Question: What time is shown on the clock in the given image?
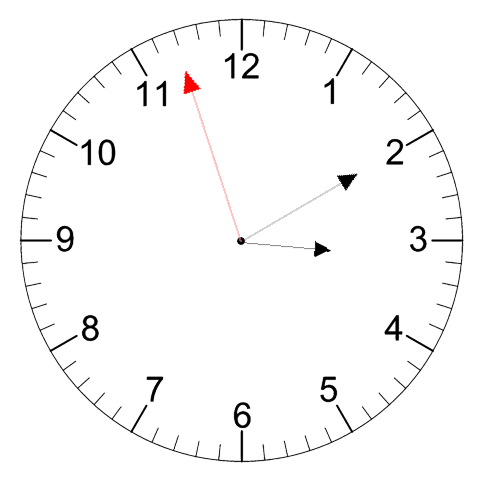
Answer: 03:09:57